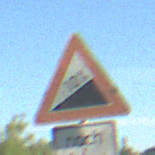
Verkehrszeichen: Steigung10
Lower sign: LaengeEinerStrecke4
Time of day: MorningAfternoon
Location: Outdoor (Nature)
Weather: Clear
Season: NotSpecified
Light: Natural